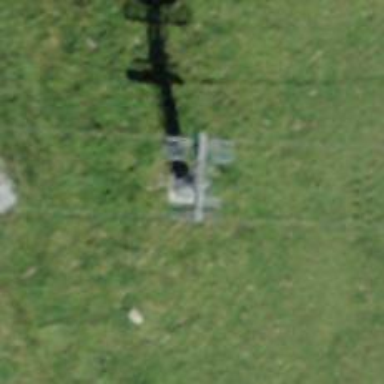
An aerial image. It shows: Pylon for aerialway.